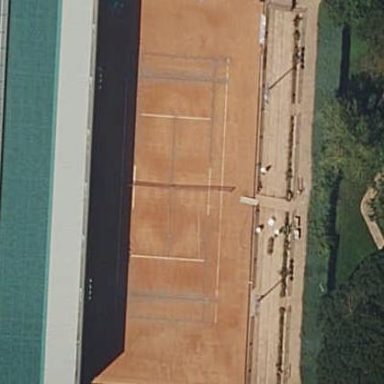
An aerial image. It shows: Tennis court on the leisure land pitch.